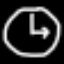
Label: clock